Question: I'm trying to get in a string two many-to-many associations. In this example, each team has an undetermined number of colours and an undetermined number won awards.
This is the schema:

And this is the query I'm using:
'''
SELECT
teams.name AS name,
GROUP_CONCAT(colours.name) AS colours,
GROUP_CONCAT(awards.name) AS awards
FROM
teams
-- join colours
INNER JOIN teams_to_colours
ON teams.id = teams_to_colours.team_id
INNER JOIN colours
ON teams_to_colours.colour_id = colours.id
-- join awards
INNER JOIN teams_to_awards
ON teams.id = teams_to_awards.team_id
INNER JOIN awards
ON teams_to_awards.award_id = awards.id
WHERE
teams.name="A-Team"
GROUP BY
teams.id
'''
. Let's say A-Team has red and blue as colours, and as awards TrollAward and DarwinAward... the results I get from the SQL look like this:
'''
name: "A-Team"
colours: "red,blue,red,blue"
awards: "TrollAward,DarwinAward,TrollAward,DarwinAward"
'''
I have tried to join only one many-to-many, and works perfectly, so I guess I'm overseeing something with the multiple joins...
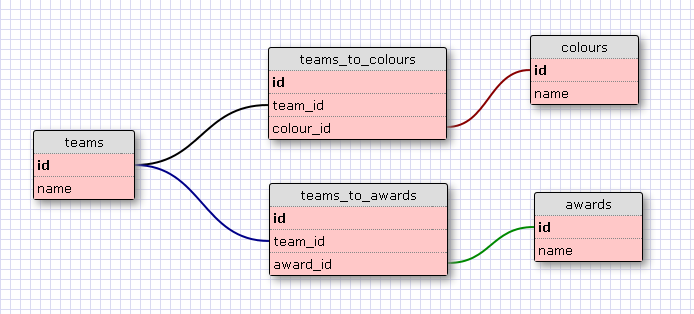
Answer: The fast and dirty answer is to add 'DISTINCT' in the 'GROUP_CONCAT()' functions:
'''
SELECT
teams.name AS name,
GROUP_CONCAT(DISTINCT colours.name) AS colours,
GROUP_CONCAT(DISTINCT awards.name) AS awards
...
'''
This may not be very efficient though with big tables. The second approach is to 'GROUP BY' in two subqueries (derived tables), where you get the concatenation from 'awards' in one and from 'colurs' in the other, and then join these derived tables.